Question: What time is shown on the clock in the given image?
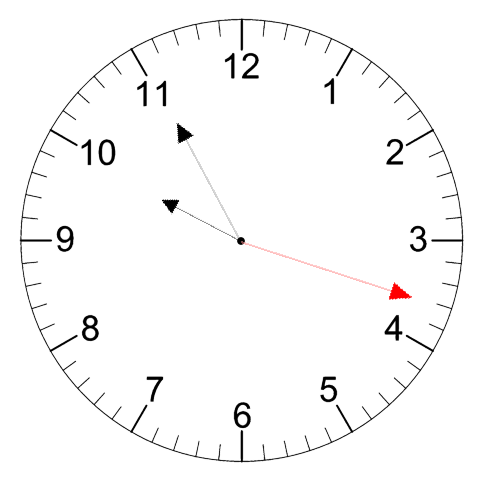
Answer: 09:55:18